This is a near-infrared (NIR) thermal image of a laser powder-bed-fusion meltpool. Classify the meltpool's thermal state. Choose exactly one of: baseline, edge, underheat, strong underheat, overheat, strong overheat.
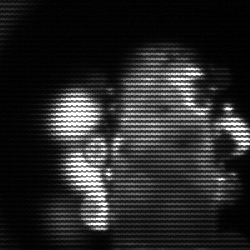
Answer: strong underheat